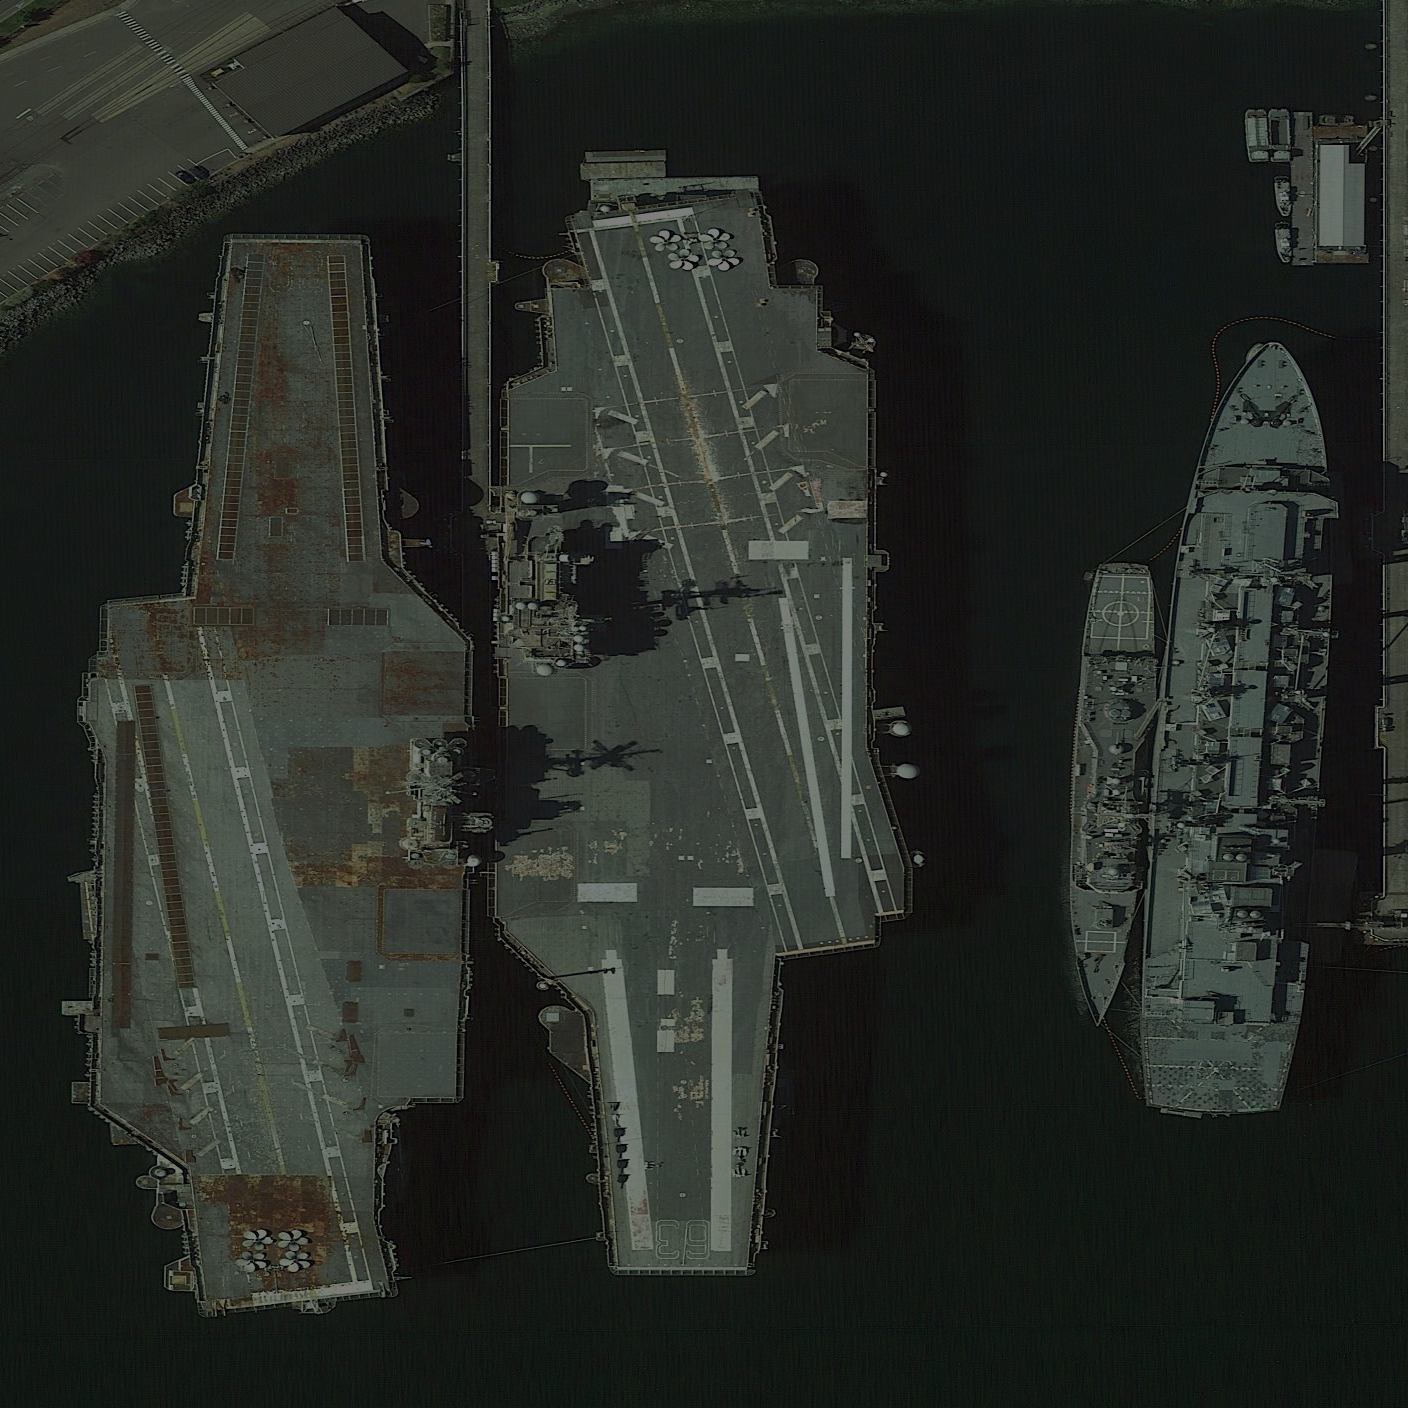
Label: aircraft_carrier